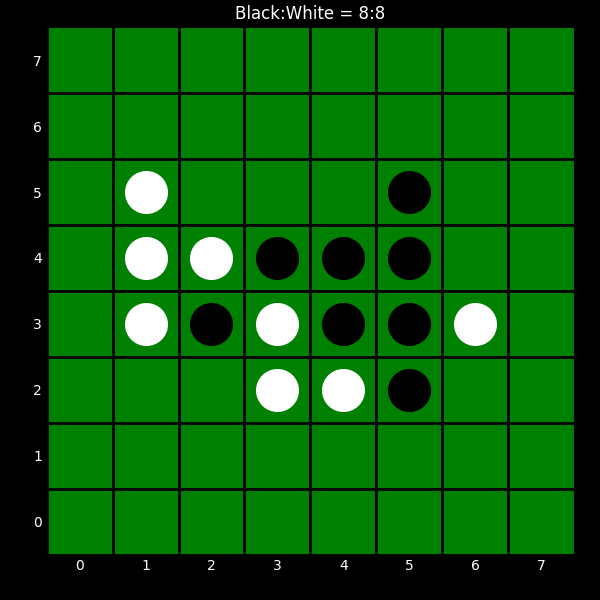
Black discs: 8
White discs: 8